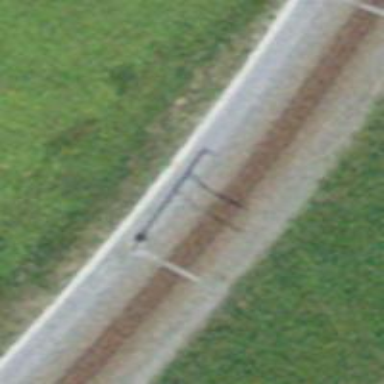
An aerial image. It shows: Catenary mast for power lines.